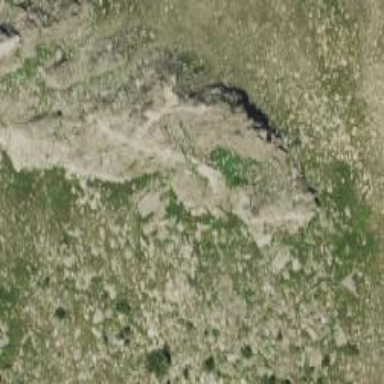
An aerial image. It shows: Landscape dominated by bare rock.